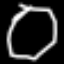
Label: octagon